Question:
Admob appears when the app is run and when the app is closed.
I want the interstitial admob logic like in the picture above or as recommended by google.
If you know, please help me ...
If you know, please help me ...
'''
public class Pro extends Fragment {
// TODO: Rename parameter arguments, choose names that match
// the fragment initialization parameters, e.g. ARG_ITEM_NUMBER
private static final String ARG_PARAM1 = "param1";
private static final String ARG_PARAM2 = "param2";
private static final int PICKFILE_REQUEST_CODE = 1;
public ValueCallback<Uri[]> mFilePathCallback;
// TODO: Rename and change types of parameters
private String mParam1;
private String mParam2;
private OnFragmentInteractionListener mListener;
public Pro() {
// Required empty public constructor
}
/**
* Use this factory method to create a new instance of
* this fragment using the provided parameters.
*
* @param param1 Parameter 1.
* @param param2 Parameter 2.
* @return A new instance of fragment Home.
*/
// TODO: Rename and change types and number of parameters
public static Pro newInstance(String param1, String param2) {
Pro fragment = new Pro();
Bundle args = new Bundle();
args.putString(ARG_PARAM1, param1);
args.putString(ARG_PARAM2, param2);
fragment.setArguments(args);
return fragment;
}
@Override
public void onCreate(Bundle savedInstanceState) {
super.onCreate(savedInstanceState);
if (getArguments() != null) {
mParam1 = getArguments().getString(ARG_PARAM1);
mParam2 = getArguments().getString(ARG_PARAM2);
}
}
// TODO: Rename method, update argument and hook method into UI event
public void onButtonPressed(Uri uri) {
if (mListener != null) {
mListener.onFragmentInteraction(uri);
}
}
@Override
public void onAttach(Context context) {
super.onAttach(context);
if (context instanceof OnFragmentInteractionListener) {
mListener = (OnFragmentInteractionListener) context;
} else {
throw new RuntimeException(context.toString()
+ " must implement OnFragmentInteractionListener");
}
}
@Override
public void onDetach() {
super.onDetach();
mListener = null;
}
/**
* This interface must be implemented by activities that contain this
* fragment to allow an interaction in this fragment to be communicated
* to the activity and potentially other fragments contained in that
* activity.
* <p>
* See the Android Training lesson <a href=
* "http://developer.android.com/training/basics/fragments/communicating.html"
* >Communicating with Other Fragments</a> for more information.
*/
public interface OnFragmentInteractionListener {
// TODO: Update argument type and name
void onFragmentInteraction(Uri uri);
}
private View mContentView;
private Handler handler = new Handler(){
@Override
public void handleMessage(Message message) {
switch (message.what) {
case 1:{
webViewGoBack();
}break;
}
}
};
public static Pro newInstance() {
Pro fragment = new Pro();
return fragment;
}
private WebView webView;
@Override
public View onCreateView(LayoutInflater inflater, ViewGroup parent, Bundle savedInstanceState){
View v = inflater.inflate(R.layout.fragment_pro, parent, false);
webView = (WebView) v.findViewById(R.id.webPage);
webView.setWebChromeClient(new WebChromeClient());
WebSettings webSettings = webView.getSettings();
webSettings.setJavaScriptEnabled(true);
Uri data = Uri.parse("http://192.168.1.104/safa/pro");
webView.loadUrl(data.toString());
webView.setOnKeyListener(new View.OnKeyListener(){
public boolean onKey(View v, int keyCode, KeyEvent event) {
if (keyCode == KeyEvent.KEYCODE_BACK
&& event.getAction() == MotionEvent.ACTION_UP
&& webView.canGoBack()) {
handler.sendEmptyMessage(1);
return true;
}
return false;
}
});
webView.setWebChromeClient(new WebChromeClient() {
@Override
public boolean onShowFileChooser(WebView webView, ValueCallback<Uri[]> filePathCallback, FileChooserParams fileChooserParams) {
mFilePathCallback = filePathCallback;
Intent intent = new Intent(Intent.ACTION_GET_CONTENT);
intent.setType("*/*");
startActivityForResult(intent, PICKFILE_REQUEST_CODE);
return true;
}
});
webView.setWebViewClient(new WebViewClient(){
public boolean shouldOverrideUrlLoading(WebView view, String url) {
if (url.startsWith("sms:") || url.startsWith("tel:") || url.startsWith("mailto:")
|| url.startsWith("bbmi://") || url.startsWith("whatsapp://")
|| url.startsWith("https://www.google.co.id/maps/") || url.startsWith("https://www.youtube.com")
|| url.startsWith("https://www.facebook.com/") || url.startsWith("https://twitter.com/")
|| url.startsWith("https://play.google.com/") || url.startsWith("https://mail.google.com/")
) {
view.getContext().startActivity(
new Intent(Intent.ACTION_VIEW, Uri.parse(url)));
return true;
} else {
return false;
}
}
public void onReceivedError(WebView view, int errorCode, String description, String failingUrl) {
webView.loadUrl("file:///android_asset/404.html");
}
});
return v;
}
public boolean canGoBack() {
return this.webView != null && this.webView.canGoBack();
}
public void goBack() {
if(this.webView != null) {
this.webView.goBack();
}
}
private void webViewGoBack(){
webView.goBack();
}
@Override
public void onActivityResult(int requestCode, int resultCode, Intent intent) {
if (requestCode == PICKFILE_REQUEST_CODE) {
//Uri result = intent.getData();
Uri result = intent == null || resultCode != RESULT_OK ? null
: intent.getData();
if(result != null){
Uri[] resultsArray = new Uri[1];
resultsArray[0] = result;
mFilePathCallback.onReceiveValue(resultsArray);
}
else
mFilePathCallback.onReceiveValue(null);
}
}
'''
}
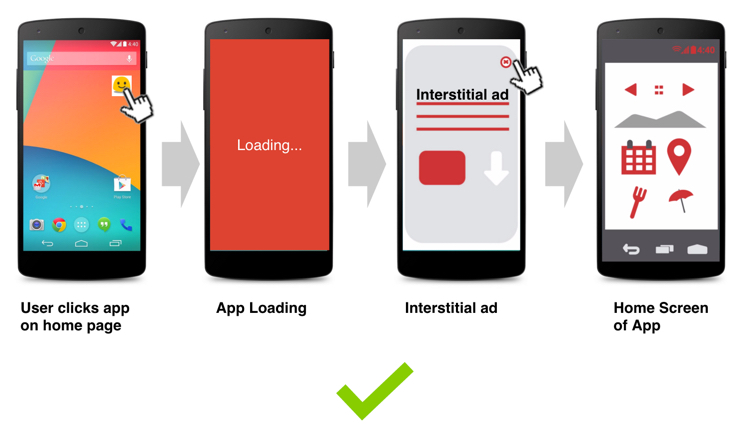
Answer: Try this, simple enough. It works in same way as you want...
'''
public class Home extends Activity {
private InterstitialAd interstitialAd;
@Override
protected void onCreate(Bundle savedInstanceState) {
super.onCreate(savedInstanceState);
setContentView(R.layout.activity_home);
// Prepare the Interstitial Ad
interstitialAd = new InterstitialAd(Home.this);
interstitialAd.setAdUnitId(getString(R.string.interstitial_unit_id));
AdRequest adRequest = new AdRequest.Builder().build();
interstitialAd.loadAd(adRequest);
interstitialAd.setAdListener(new AdListener() {
public void onAdLoaded() {
if (interstitialAd.isLoaded()) {
interstitialAd.show();
}
}
});
/* do your other code here */
}
}
'''
For more info you can visit <URL>